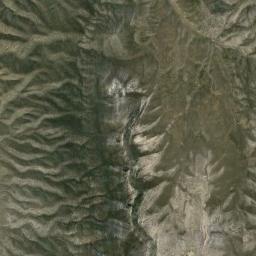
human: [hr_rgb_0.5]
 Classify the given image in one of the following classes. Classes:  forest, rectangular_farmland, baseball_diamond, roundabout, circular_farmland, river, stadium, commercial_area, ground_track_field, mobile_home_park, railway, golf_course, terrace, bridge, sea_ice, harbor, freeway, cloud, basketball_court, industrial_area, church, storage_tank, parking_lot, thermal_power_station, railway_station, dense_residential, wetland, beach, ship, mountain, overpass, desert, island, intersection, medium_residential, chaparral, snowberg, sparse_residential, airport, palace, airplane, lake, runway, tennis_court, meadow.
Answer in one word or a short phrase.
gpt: mountain